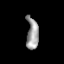
Tissue: lung
Cell type: Epithelial cells
Senescence score: 0.5469
Nuclear area (px): 382
Mean DAPI intensity: 153.785